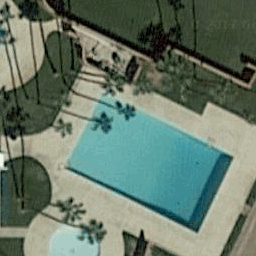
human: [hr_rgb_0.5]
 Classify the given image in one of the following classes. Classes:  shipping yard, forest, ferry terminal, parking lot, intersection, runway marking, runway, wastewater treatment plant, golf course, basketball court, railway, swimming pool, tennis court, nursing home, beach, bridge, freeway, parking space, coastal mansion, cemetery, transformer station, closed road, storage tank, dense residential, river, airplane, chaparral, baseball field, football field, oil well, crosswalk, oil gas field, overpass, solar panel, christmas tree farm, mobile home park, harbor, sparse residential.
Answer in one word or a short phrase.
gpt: swimming pool